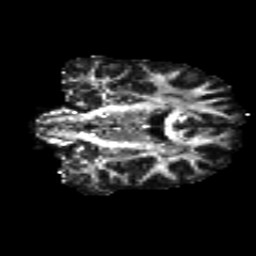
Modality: FA
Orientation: coronal
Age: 29
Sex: male
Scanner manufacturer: siemens
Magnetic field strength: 3 T
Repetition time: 8.8 s
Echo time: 0.085 s